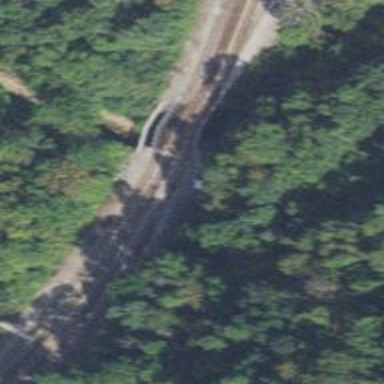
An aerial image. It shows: Railway track.